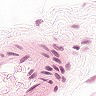
Metastatic tissue present: no